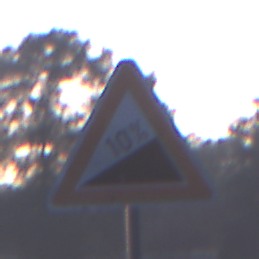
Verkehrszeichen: Steigung10
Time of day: SunriseSunset
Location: Outdoor (Nature)
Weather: Clear
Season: NotSpecified
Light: Natural